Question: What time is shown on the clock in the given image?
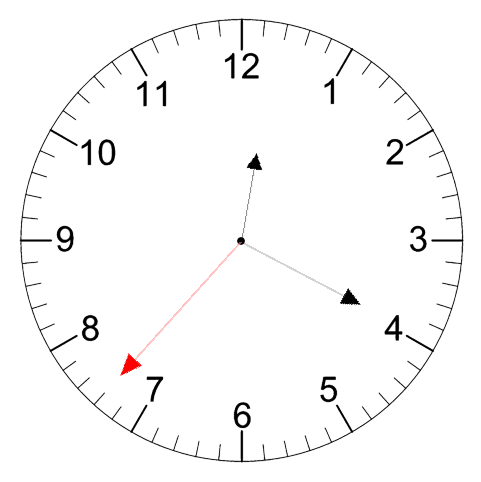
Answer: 12:19:37